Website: macys
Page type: delivery-shipping
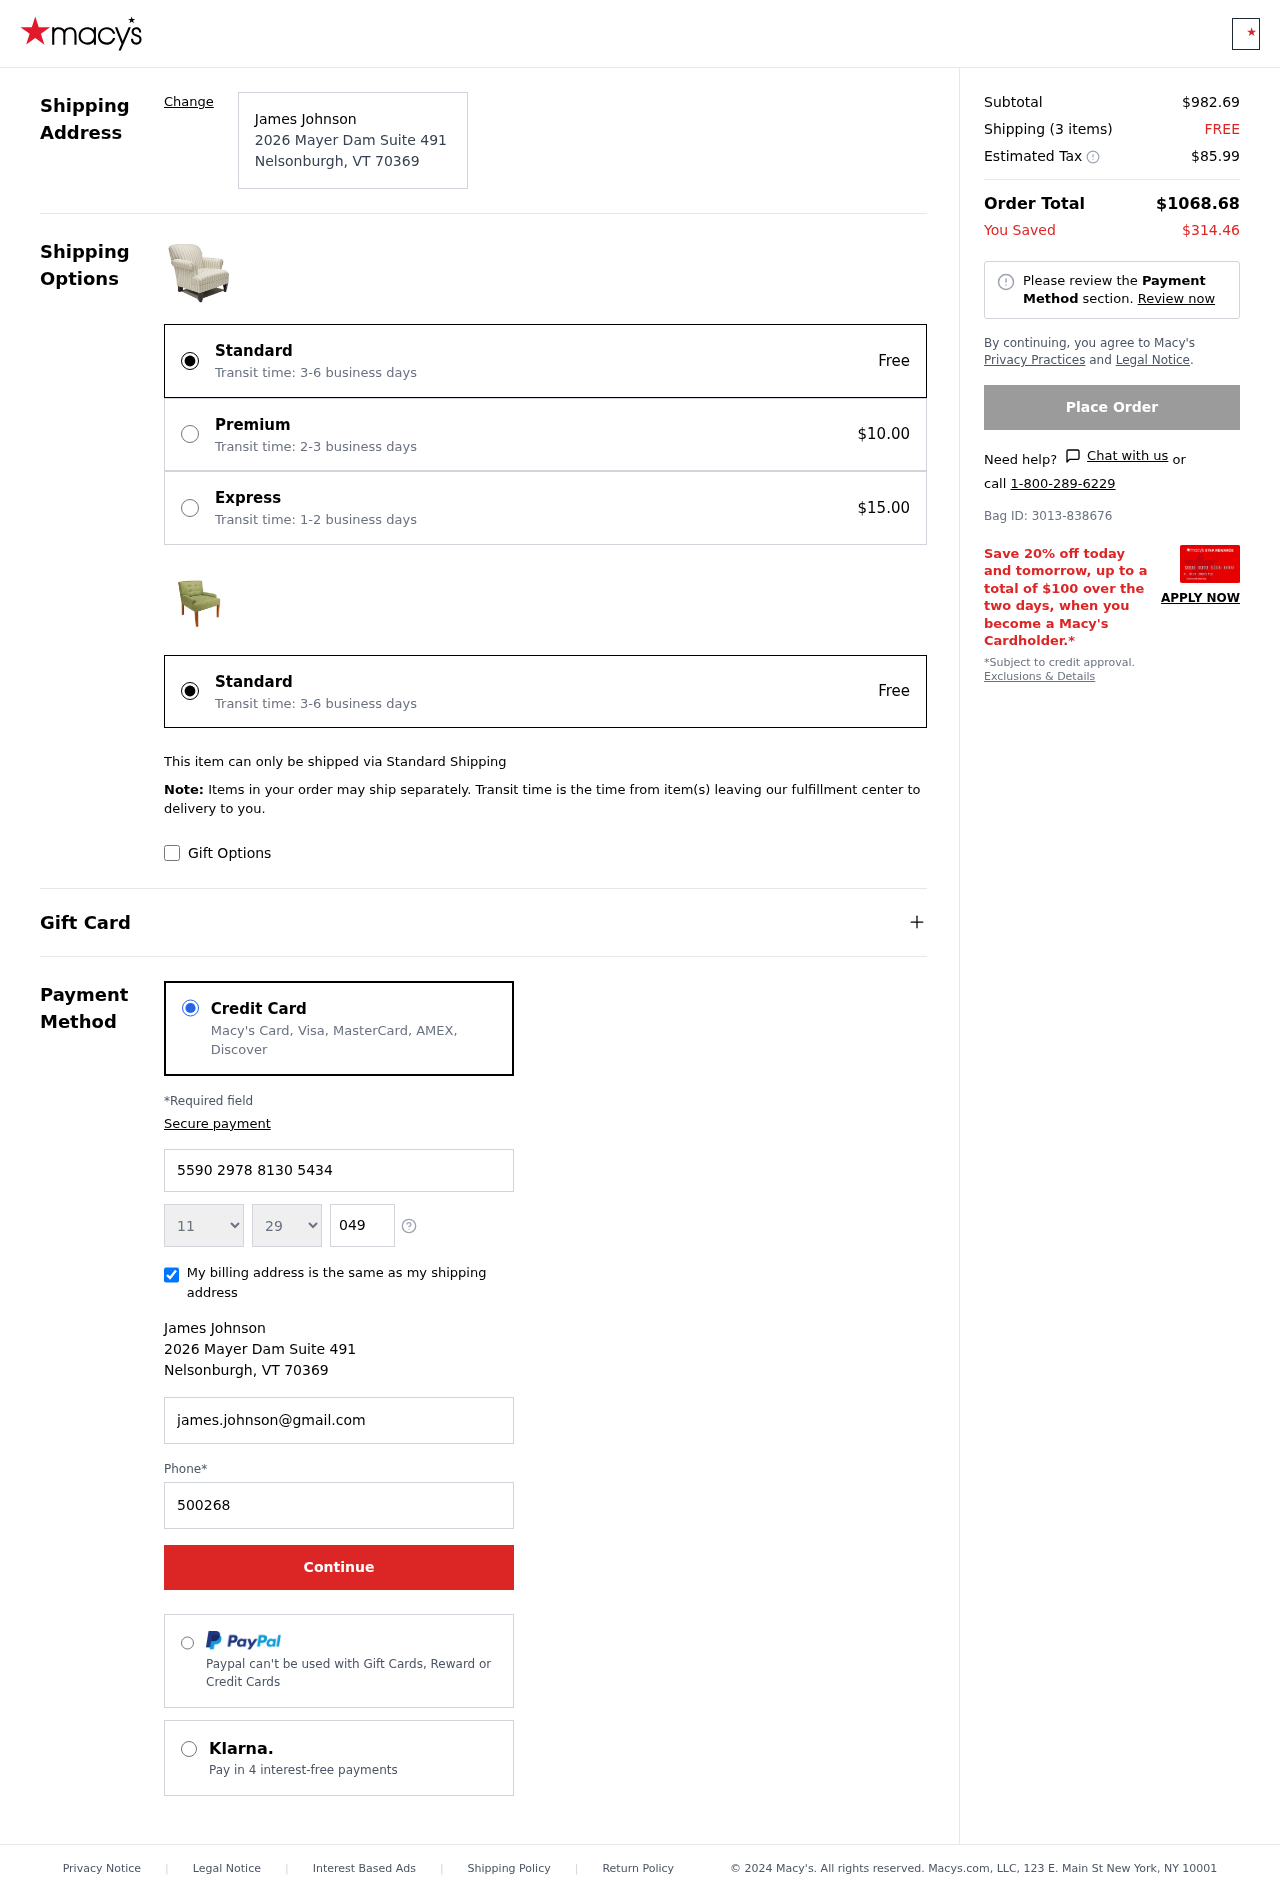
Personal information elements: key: PII_CARD_EXPIRY_MONTH
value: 11
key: PII_CARD_EXPIRY_YEAR
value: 29
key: PII_CITY
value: Nelsonburgh
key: PII_CITY_STATE_ZIP
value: Nelsonburgh, VT 70369
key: PII_FULLNAME
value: James Johnson
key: PII_POSTCODE
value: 70369
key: PII_STATE_ABBR
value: VT
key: PII_STREET
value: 2026 Mayer Dam Suite 491
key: PII_CARD_NUMBER
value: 5590 2978 8130 5434
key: PII_CARD_CVV
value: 049
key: PII_EMAIL
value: james.johnson@gmail.com
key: PII_PHONE
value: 5002689470
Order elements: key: ORDER_SUBTOTAL
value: $982.69
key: ORDER_NUM_ITEMS
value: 3
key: ORDER_SHIPPING_COST
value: FREE
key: ORDER_TAX
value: $85.99
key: ORDER_TOTAL
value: $1068.68
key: ORDER_SAVINGS
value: $314.46
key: ORDER_BAG_ID
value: Bag ID: 3013-838676